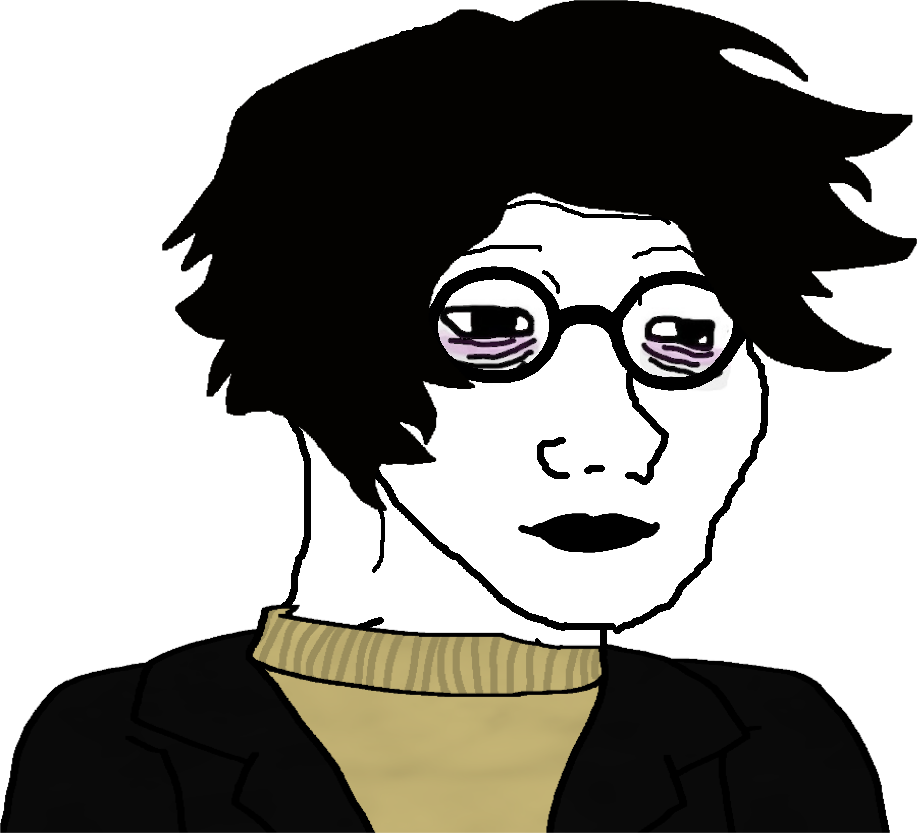
Label: 5_Doomer